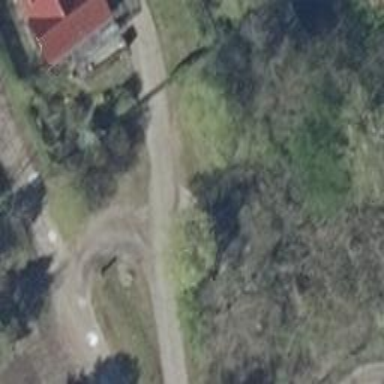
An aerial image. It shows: Residential road with compacted surface.